Question:
Can someone help me how to solve these type of questions? What kind of approach should I follow?
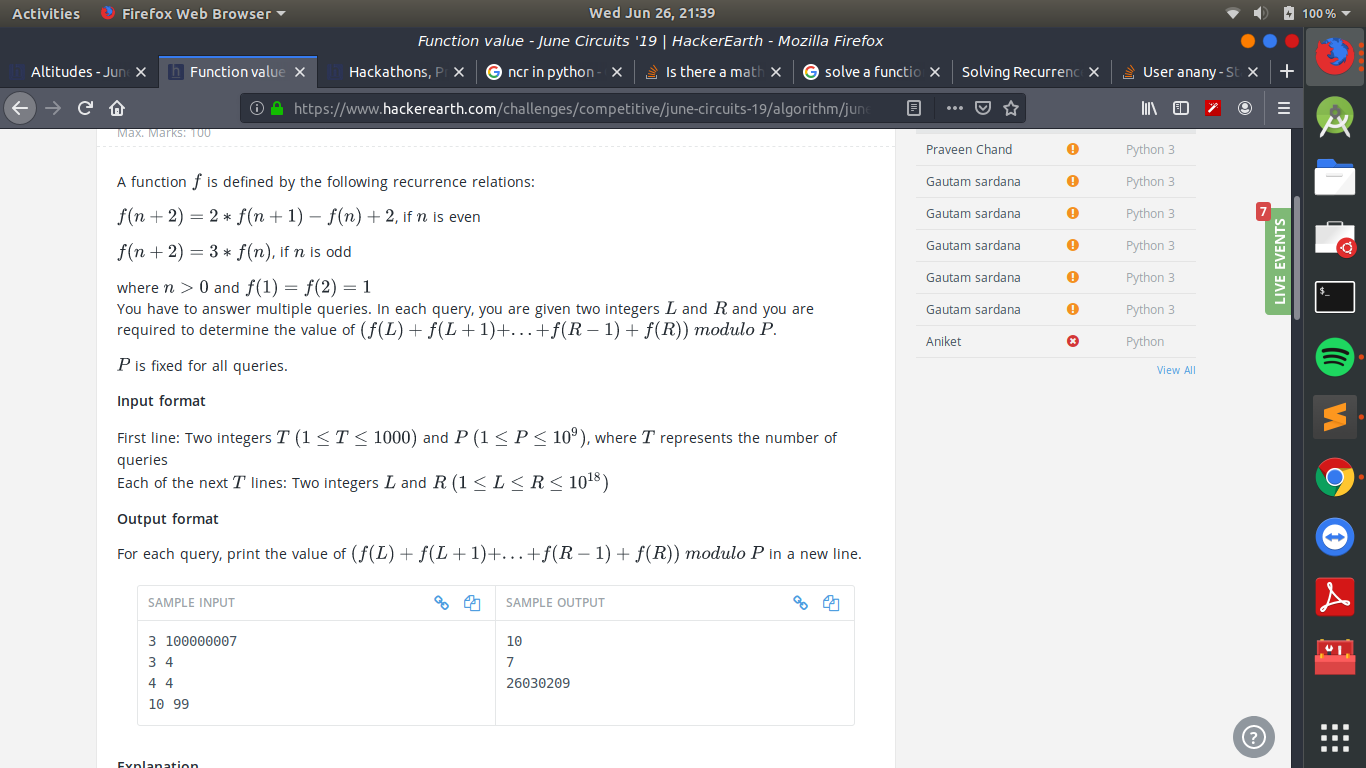
Answer: Looking over the question, since you will be asked to
- -
you will likely need to either
- -
The question, now, is how to do this. Let's take a look at the recurrence, which was defined as
- - -
Let's start off by just exploring the recurrence to see if any patterns arise. Something that stands out here - the odd terms of this recurrence only depend on other odd terms in the recurrence. This means that we can imagine trying to split this recurrence into two smaller recurrences: one that purely deals with the odd terms, and one that purely deals with the even terms. Let's have D(n) be the sequence of the odd terms, and E(n) be the sequence of the even terms. Then we have
- -
We only need to evaluate D on odd numbers, so we can play around with that to see if a pattern emerges:
- - - -
The pattern here is that D(2n+1) = 3. And hey, that's great news! That means that we have a direct way of computing D(2n+1).
With that in mind, notice that E(n) is defined as
- -
Remember that we know the exact value of D(n+1), which is going to make our lives a lot easier. Let's see what happens if we iterate on this recurrence a bit. For example, notice that
> E(8)= 2D(7) - E(6) + 2= 2D(7) + 2 - (2D(5) - E(4) + 2)= 2D(7) - 2D(5) + E(4)= 2D(7) - 2D(5) + (2D(3) - E(2) + 2)= 2D(7) - 2D(5) + 2D(3) + 2 - D(1)= 2D(7) - 2D(5) + 2D(3) - D(1) + 2
Okay... that's really, really interesting. It seems like we're getting an alternating sum of the D recurrence, where we alternate between including and excluding 2. At this point, if I had to make a guess, I'd say that the way to solve this recurrence is going to be to think about subdividing the even case further into cases where the inputs are 2n for an even n and 2n for an odd n. In fact, notice that if the input is 2n for even n, then there won't be a +2 term at the end (all the +2's are balanced out by -2's), whereas if the input is odd, then there will be a +2 term at the end (all the +2's are balanced out by -2's).
Now, let's turn to a different aspect of the problem. You weren't asked to query for individual terms of the recurrence. You were asked to query for the sum of the recurrence, evaluated over a range of inputs. The fact that we're getting alternating sums and differences of the D terms here is really, really interesting. For example, what is f(10) + f(11) + f(12)? Well, we know that f(11) = D(11), which we can compute directly. And we also know that f(10) and f(12) are E(10) and E(12). And watch what happens if we evalute E(10) + E(12):
> E(10) + E(12)= (D(9) - D(7) + D(5) - D(3) + D(1) + 2) + (D(11) - D(9) + D(7) - D(5) + D(3) - D(1))= D(11) + (D(9) - D(9)) + (D(7) - D(7)) + (D(5) - D(5)) + (D(3) - D(3)) + (D(1) - D(1)) + 2= D(11) + 2.
Now interesting. Notice that all of the terms have cancelled out except for the D(11) term and the +2 term! More generally, this might lead us to guess that there's some rule about how to simplify E(n+2) + E(n). In fact, there is. Specifically:
> E(2n) + E(2n+2) = D(2n+1) + 2
This means that if we're summing up lots of consecutive values in a range, every pair of adjacent even terms will simplify instantly to something of the form D(2n+1) + 2.
There's still some more work to be done here. For example, you'll need to be able to sum up enormous numbers of D(n) terms, and you'll need to factor in the effects of all the +2 terms. I'll leave those to you to figure out.
One hint: all the values you're asked to return are modulo some number P. This means that the sequence of values 0, D(1), D(1) + D(3), D(1) + D(3) + D(5), D(1) + D(3) + D(5) + D(7), etc. eventually has to reach 0 again (mod P). You can both compute how many terms have to happen before this occurs and write down all the values encountered when doing this by just computing these values explicitly. That will enable you to sum up huge numbers of consecutive D terms in a row - you can mod the number of terms by the length of the cycle, then look up the residual sum in the table.
Hope this helps!